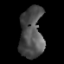
Tissue: lung
Cell type: Epithelial cells
Senescence score: 0.1786
Nuclear area (px): 1156
Mean DAPI intensity: 78.74